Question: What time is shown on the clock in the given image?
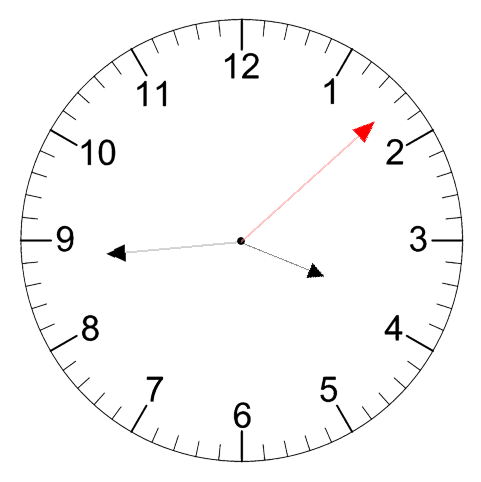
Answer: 03:44:08